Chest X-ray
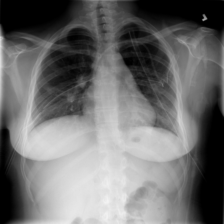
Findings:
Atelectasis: negative
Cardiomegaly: negative
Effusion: negative
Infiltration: negative
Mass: negative
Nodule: negative
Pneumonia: negative
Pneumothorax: negative
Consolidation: negative
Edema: negative
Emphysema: negative
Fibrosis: negative
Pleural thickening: negative
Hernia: negative